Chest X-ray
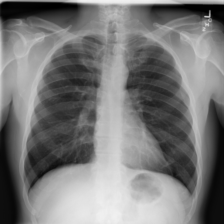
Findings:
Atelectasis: negative
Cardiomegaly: negative
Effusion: negative
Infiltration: negative
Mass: negative
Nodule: negative
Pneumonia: negative
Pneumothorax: negative
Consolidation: negative
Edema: negative
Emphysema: negative
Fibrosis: negative
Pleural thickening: negative
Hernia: negative